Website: walmart
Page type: cart
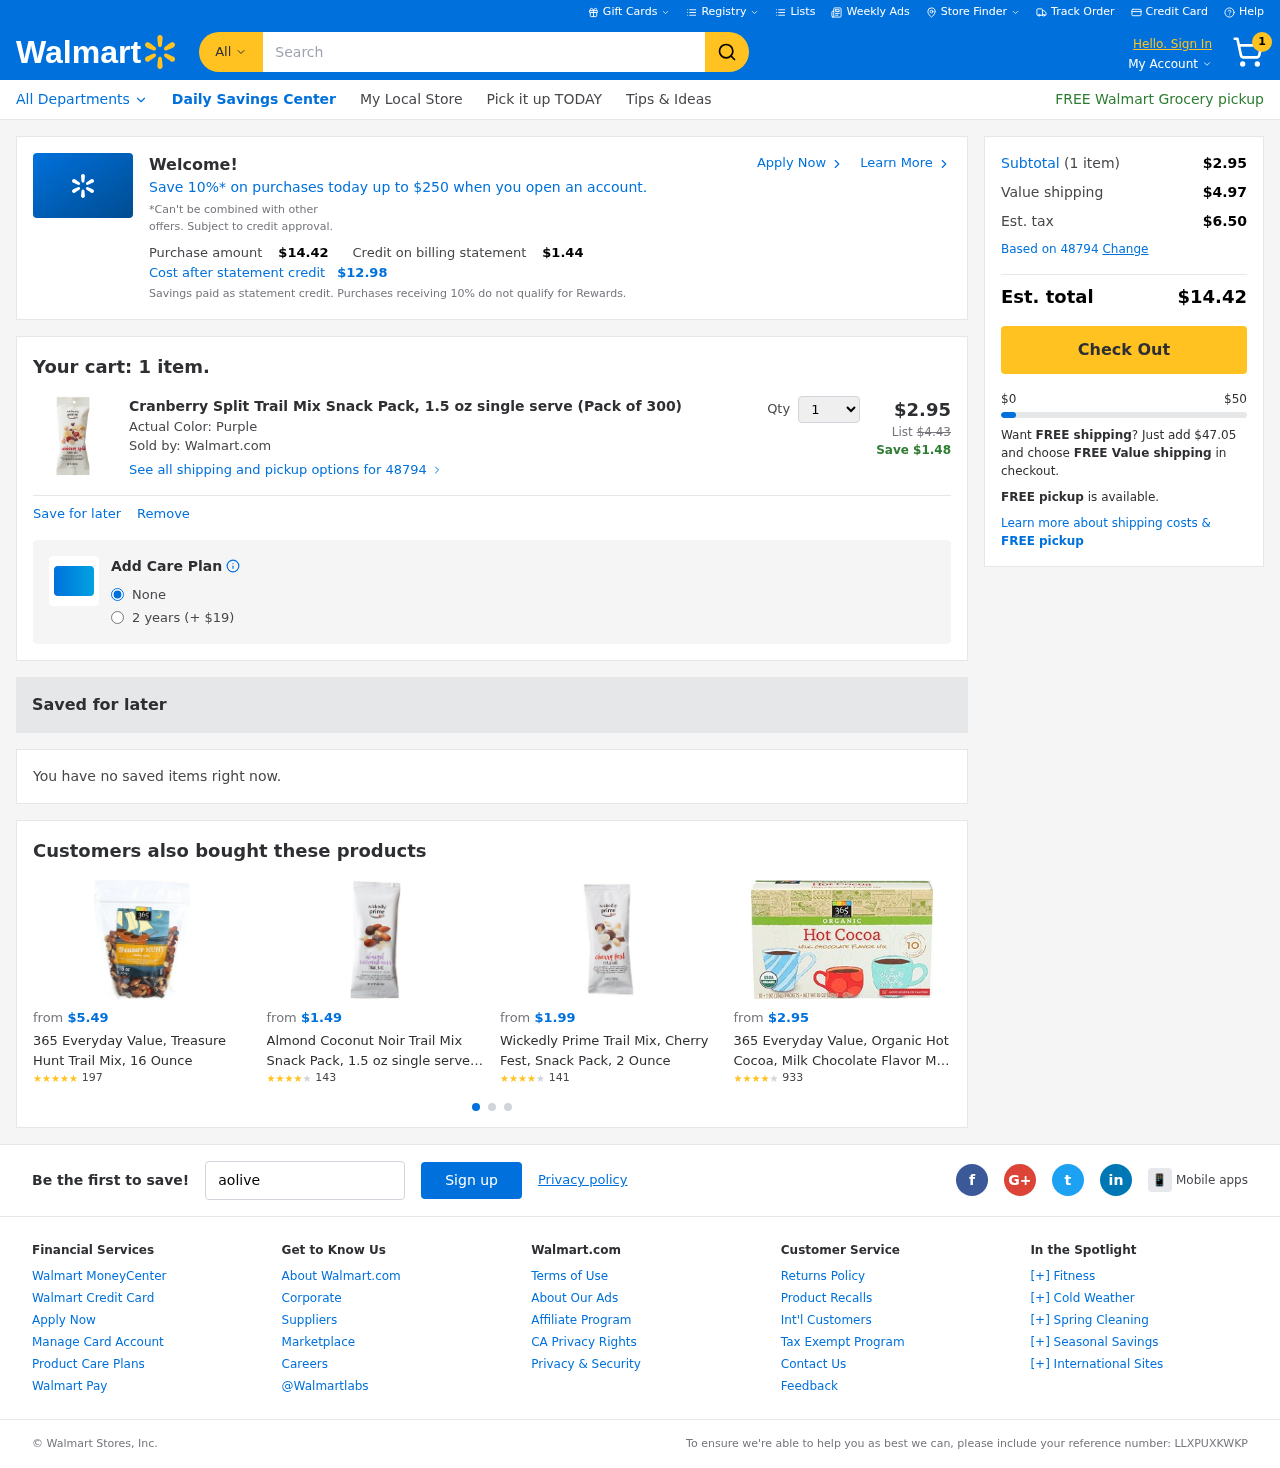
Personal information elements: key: PII_EMAIL
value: aoliver@hotmail.com
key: PII_POSTCODE
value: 48794
Product elements: key: PRODUCT1_NAME
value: Cranberry Split Trail Mix Snack Pack, 1.5 oz single serve (Pack of 300)
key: PRODUCT1_PRICE
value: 2.95
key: PRODUCT1_QUANTITY
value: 1
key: PRODUCT2_NAME
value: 365 Everyday Value, Treasure Hunt Trail Mix, 16 Ounce
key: PRODUCT2_NUM_RATINGS
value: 197
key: PRODUCT2_PRICE
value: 5.49
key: PRODUCT2_RATING
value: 4.8
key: PRODUCT3_NAME
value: Almond Coconut Noir Trail Mix Snack Pack, 1.5 oz single serve (Pack of 300)
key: PRODUCT3_NUM_RATINGS
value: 143
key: PRODUCT3_PRICE
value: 1.49
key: PRODUCT3_RATING
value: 4.2
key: PRODUCT4_NAME
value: Wickedly Prime Trail Mix, Cherry Fest, Snack Pack, 2 Ounce
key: PRODUCT4_NUM_RATINGS
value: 141
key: PRODUCT4_PRICE
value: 1.99
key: PRODUCT4_RATING
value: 4.1
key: PRODUCT5_NAME
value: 365 Everyday Value, Organic Hot Cocoa, Milk Chocolate Flavor Mix (10 - 1 oz Packets), 10 oz
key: PRODUCT5_NUM_RATINGS
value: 933
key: PRODUCT5_PRICE
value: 2.95
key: PRODUCT5_RATING
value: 4
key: PRODUCT1_ORIGINAL_PRICE
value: $4.43
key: PRODUCT1_SAVINGS
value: Save $1.48
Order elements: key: ORDER_NUM_ITEMS
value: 1
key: ORDER_TOTAL
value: $14.42
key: PROMO_TOTAL_AFTER_CREDIT
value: $12.98
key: ORDER_SUBTOTAL
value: $2.95
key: ORDER_SHIPPING_COST
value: $4.97
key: ORDER_TAX
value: $6.50
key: FREE_SHIPPING_REMAINING
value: $47.05
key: ORDER_REFERENCE_NUMBER
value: LLXPUXKWKP
Search elements: key: HEADER_SEARCH
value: Search
Other elements: key: PROMO_CREDIT
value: $1.44